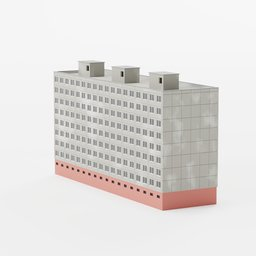
Label: architecture